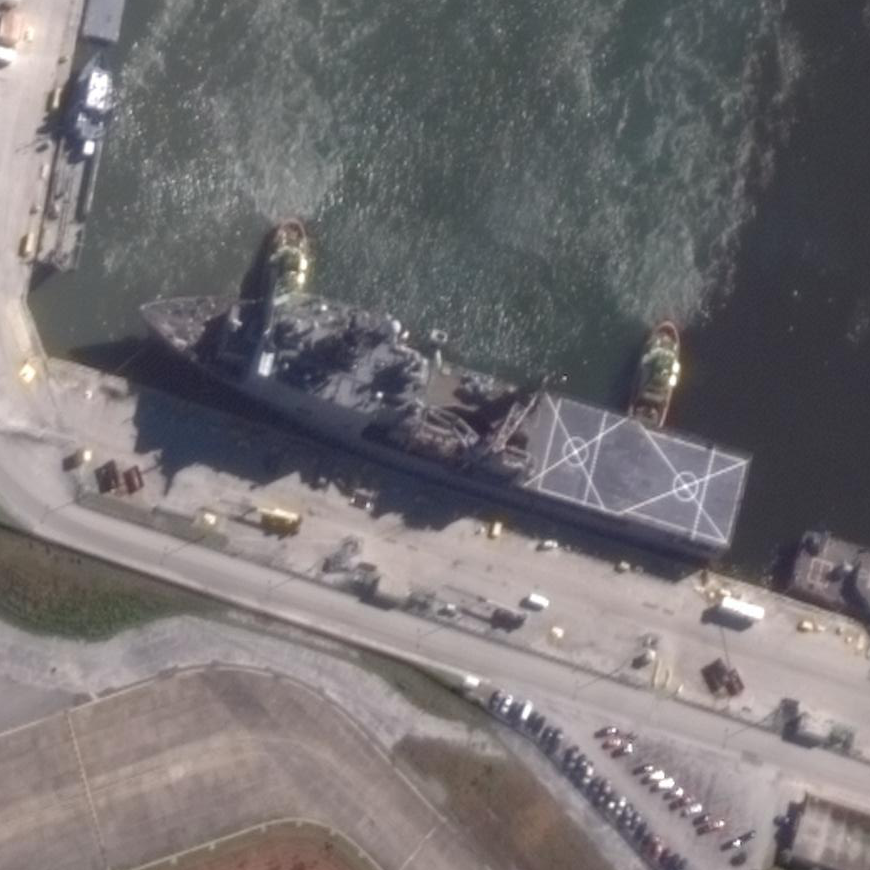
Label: combat